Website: slack
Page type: stored-credit-cards
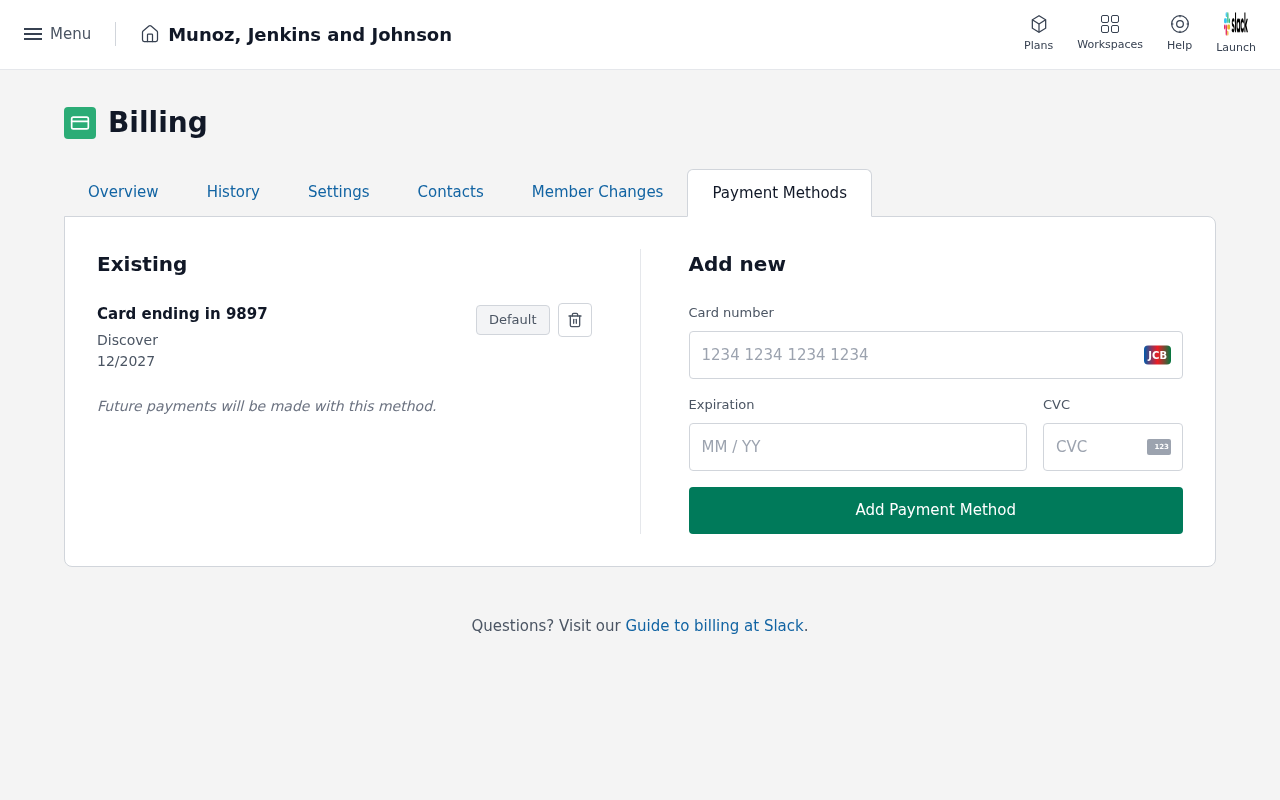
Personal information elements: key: PII_CARD_CVV
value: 479
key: PII_CARD_EXPIRY
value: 12/2027
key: PII_CARD_EXPIRY
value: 12/27
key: PII_CARD_LAST4
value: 9897
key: PII_CARD_NUMBER
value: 6011 7289 7359 9897
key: PII_CARD_TYPE
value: Discover
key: PII_COMPANY
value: Munoz, Jenkins and Johnson